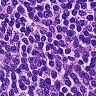
Metastatic tissue present: no